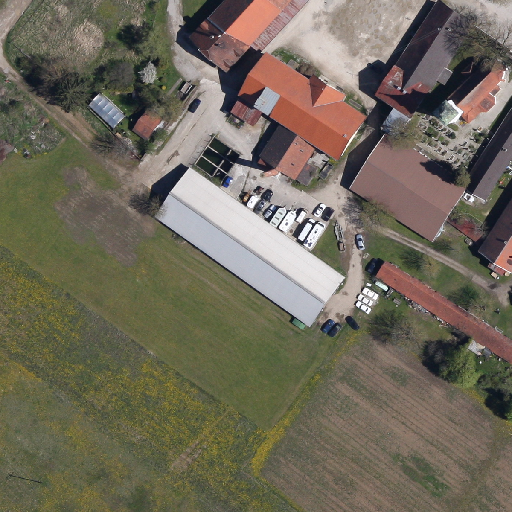
Referring expression: road